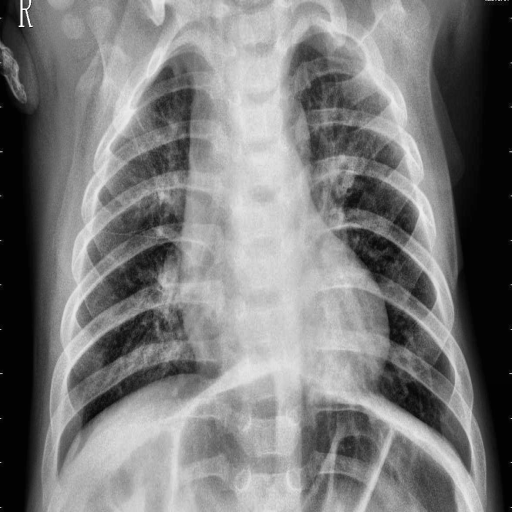
Finding: PNEUMONIA